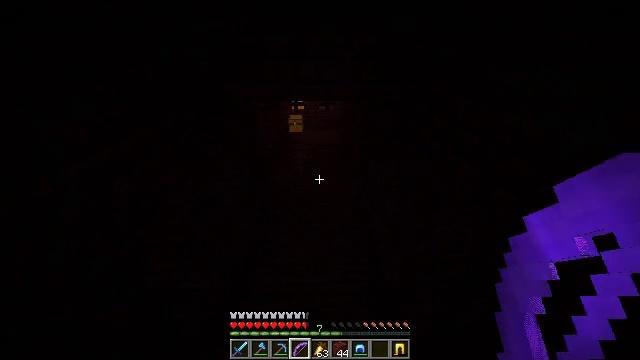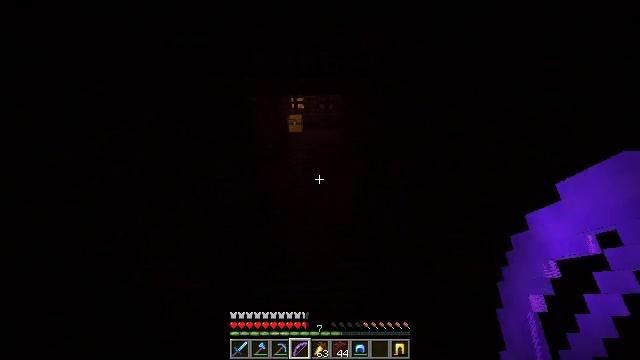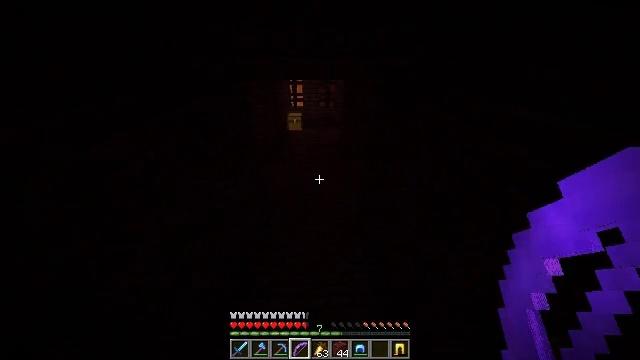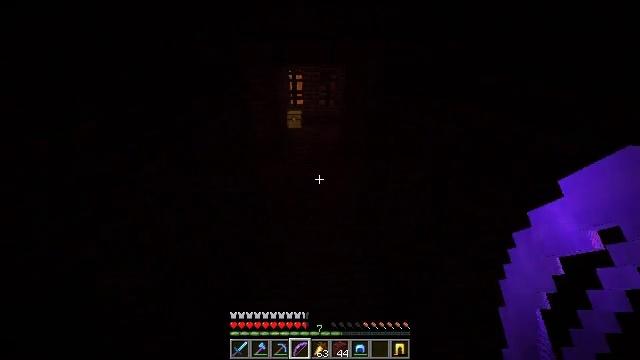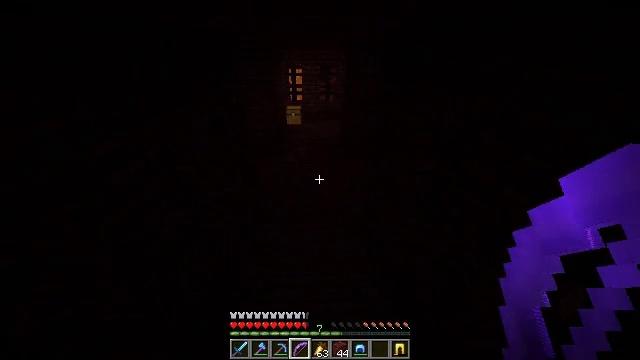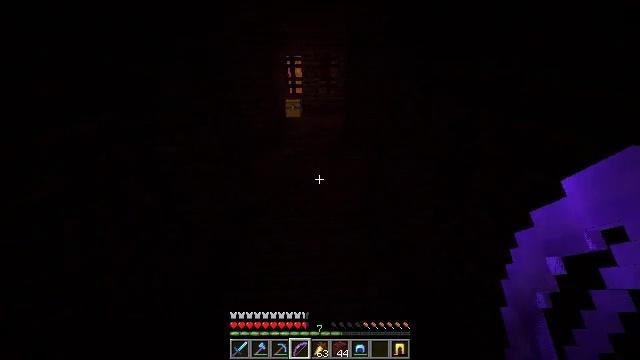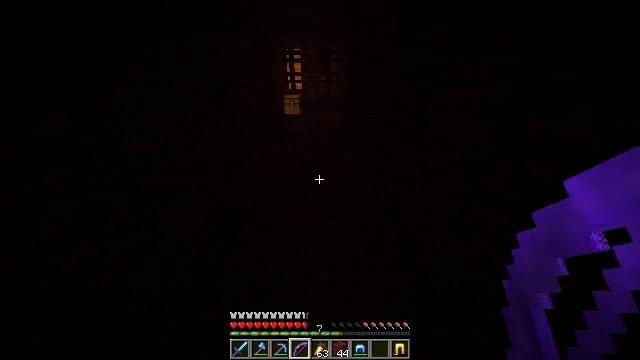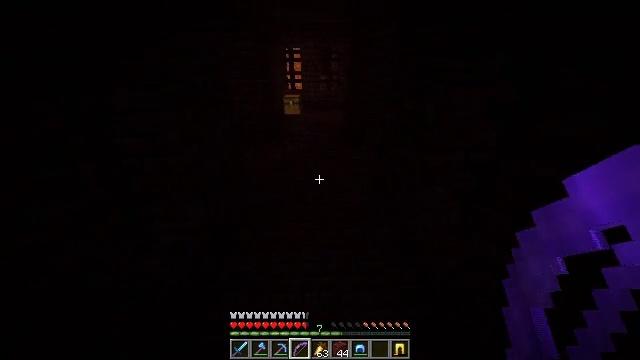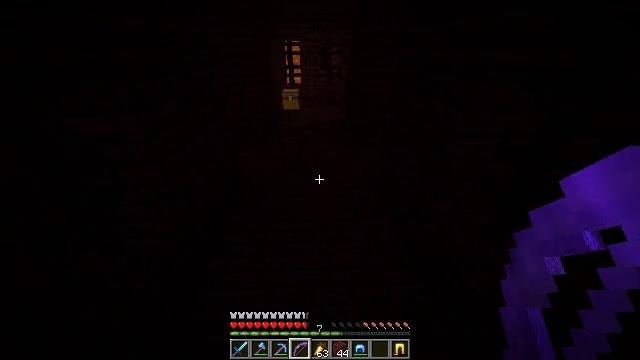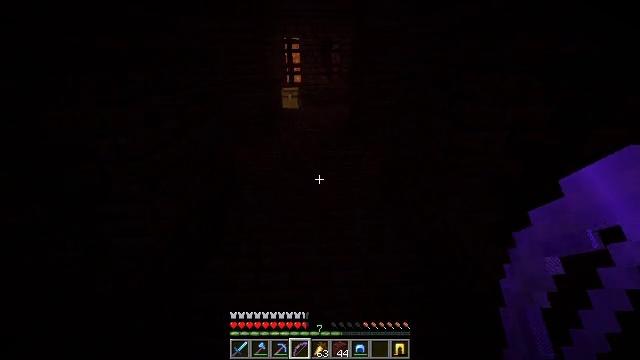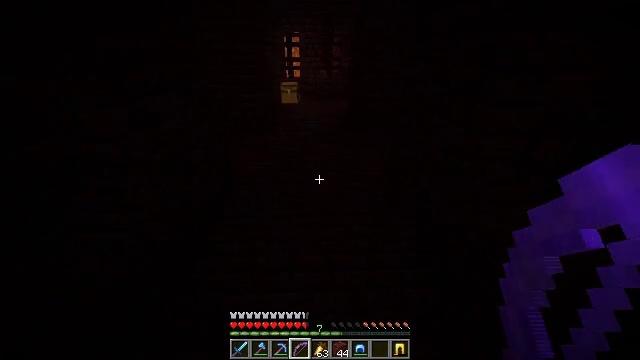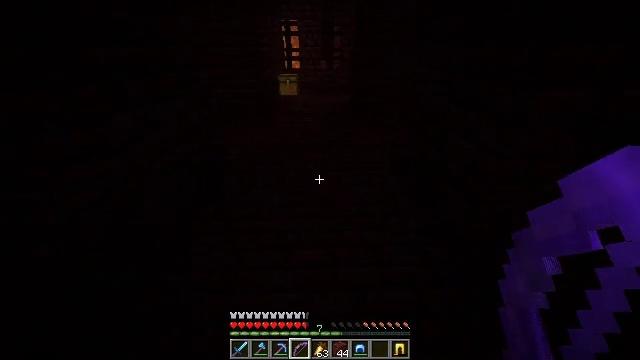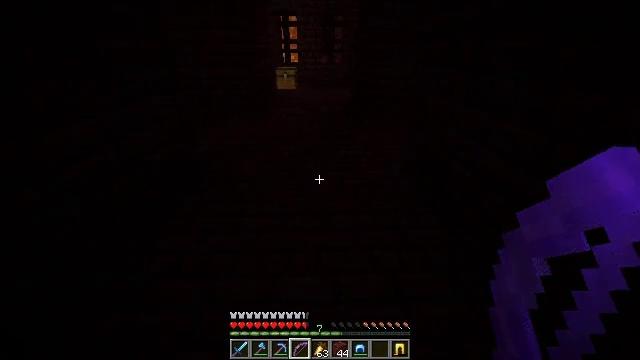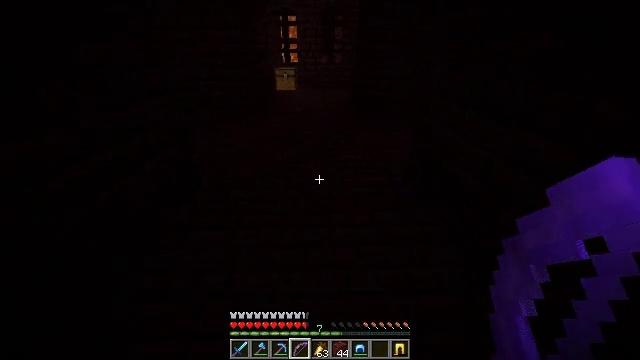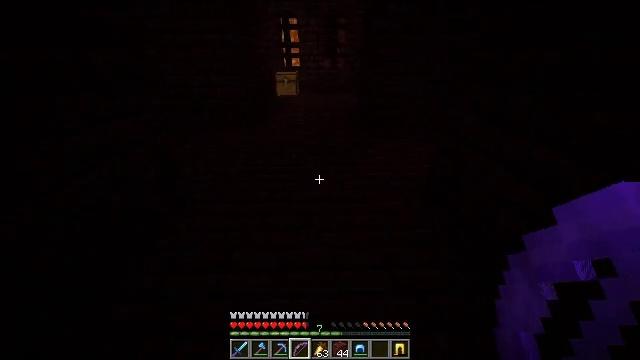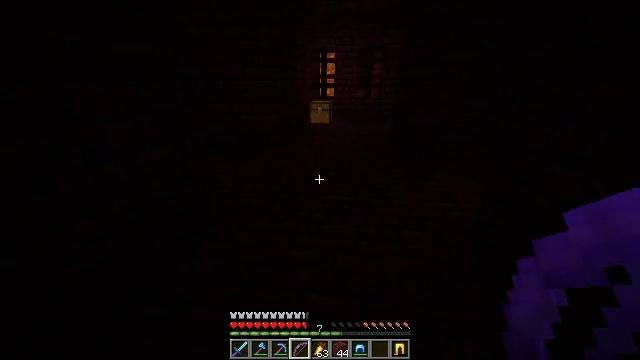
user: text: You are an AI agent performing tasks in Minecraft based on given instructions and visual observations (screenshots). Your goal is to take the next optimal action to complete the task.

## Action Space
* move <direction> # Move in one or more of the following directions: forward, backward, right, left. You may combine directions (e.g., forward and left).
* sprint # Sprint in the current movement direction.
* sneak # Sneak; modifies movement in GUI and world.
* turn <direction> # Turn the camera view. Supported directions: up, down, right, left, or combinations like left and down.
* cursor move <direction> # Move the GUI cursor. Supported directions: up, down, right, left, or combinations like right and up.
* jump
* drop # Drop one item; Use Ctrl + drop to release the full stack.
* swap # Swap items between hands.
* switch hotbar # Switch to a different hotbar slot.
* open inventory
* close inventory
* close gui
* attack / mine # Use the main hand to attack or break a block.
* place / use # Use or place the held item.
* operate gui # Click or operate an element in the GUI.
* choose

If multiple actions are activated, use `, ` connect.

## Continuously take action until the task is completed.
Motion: motion action
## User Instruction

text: Mine dirt from the ground.
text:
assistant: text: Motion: move forward, sprint
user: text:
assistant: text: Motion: move forward, sprint
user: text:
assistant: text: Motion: move forward, sprint
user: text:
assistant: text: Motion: move forward, sprint
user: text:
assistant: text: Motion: move forward, sprint
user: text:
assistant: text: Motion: move forward, sprint
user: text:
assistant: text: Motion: move forward, sprint
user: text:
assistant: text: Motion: move forward, sprint
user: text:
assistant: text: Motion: move forward, sprint
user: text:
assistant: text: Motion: move forward, sprint
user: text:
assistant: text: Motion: move forward, sprint
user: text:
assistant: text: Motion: move forward, sprint
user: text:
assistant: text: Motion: move forward, sprint
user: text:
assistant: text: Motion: move forward, sprint
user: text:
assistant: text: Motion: move forward, sprint, turn left and up
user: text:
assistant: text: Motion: move forward, sprint, turn left and up
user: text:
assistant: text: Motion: move forward, sprint, turn up
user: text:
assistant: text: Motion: move forward, sprint, turn right and up
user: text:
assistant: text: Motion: move forward, sprint, turn up
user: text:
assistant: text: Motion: move forward, sprint, turn up
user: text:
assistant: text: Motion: move forward, sprint
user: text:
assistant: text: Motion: move forward, sprint
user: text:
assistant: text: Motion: move forward, sprint
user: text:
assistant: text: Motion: move forward, sprint, turn down
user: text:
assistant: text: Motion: move forward, sprint, turn down
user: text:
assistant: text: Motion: move forward, sprint
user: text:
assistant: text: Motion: move forward, sprint
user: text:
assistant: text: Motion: move forward, sprint
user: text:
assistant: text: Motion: move forward, sprint
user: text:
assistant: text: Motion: move forward, sprint